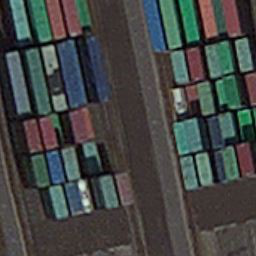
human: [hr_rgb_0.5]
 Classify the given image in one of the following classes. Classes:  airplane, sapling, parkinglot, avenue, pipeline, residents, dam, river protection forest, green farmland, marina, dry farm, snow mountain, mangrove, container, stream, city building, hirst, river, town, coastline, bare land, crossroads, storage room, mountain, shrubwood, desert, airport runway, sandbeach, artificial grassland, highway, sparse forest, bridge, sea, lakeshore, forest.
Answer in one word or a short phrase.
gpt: container